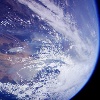
Label: cloud